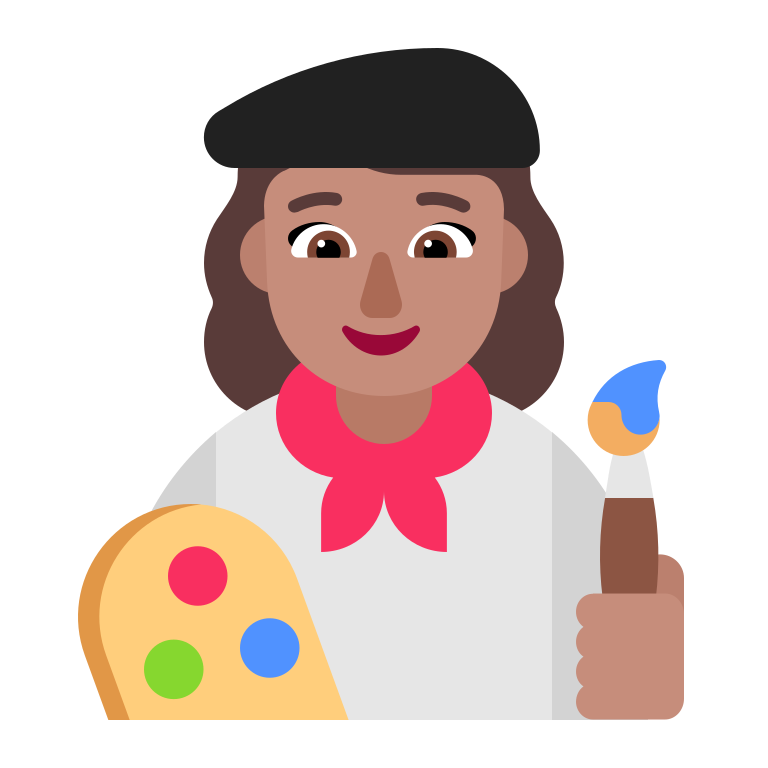
woman artist flat